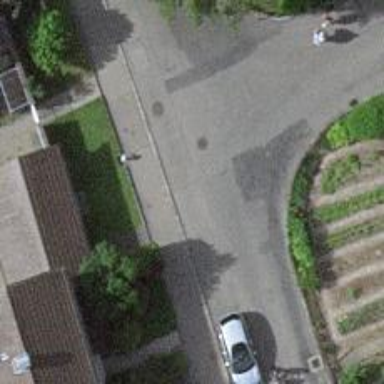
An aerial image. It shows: Residential road with separate asphalt sidewalk.